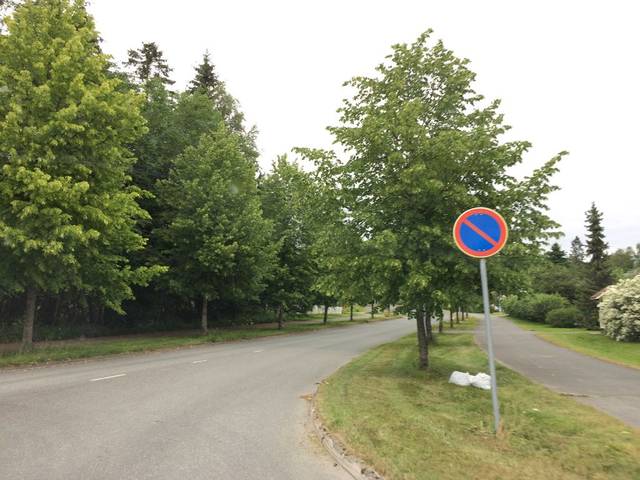
Region: Finland
Coordinates: 61.014, 24.527